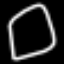
Label: square